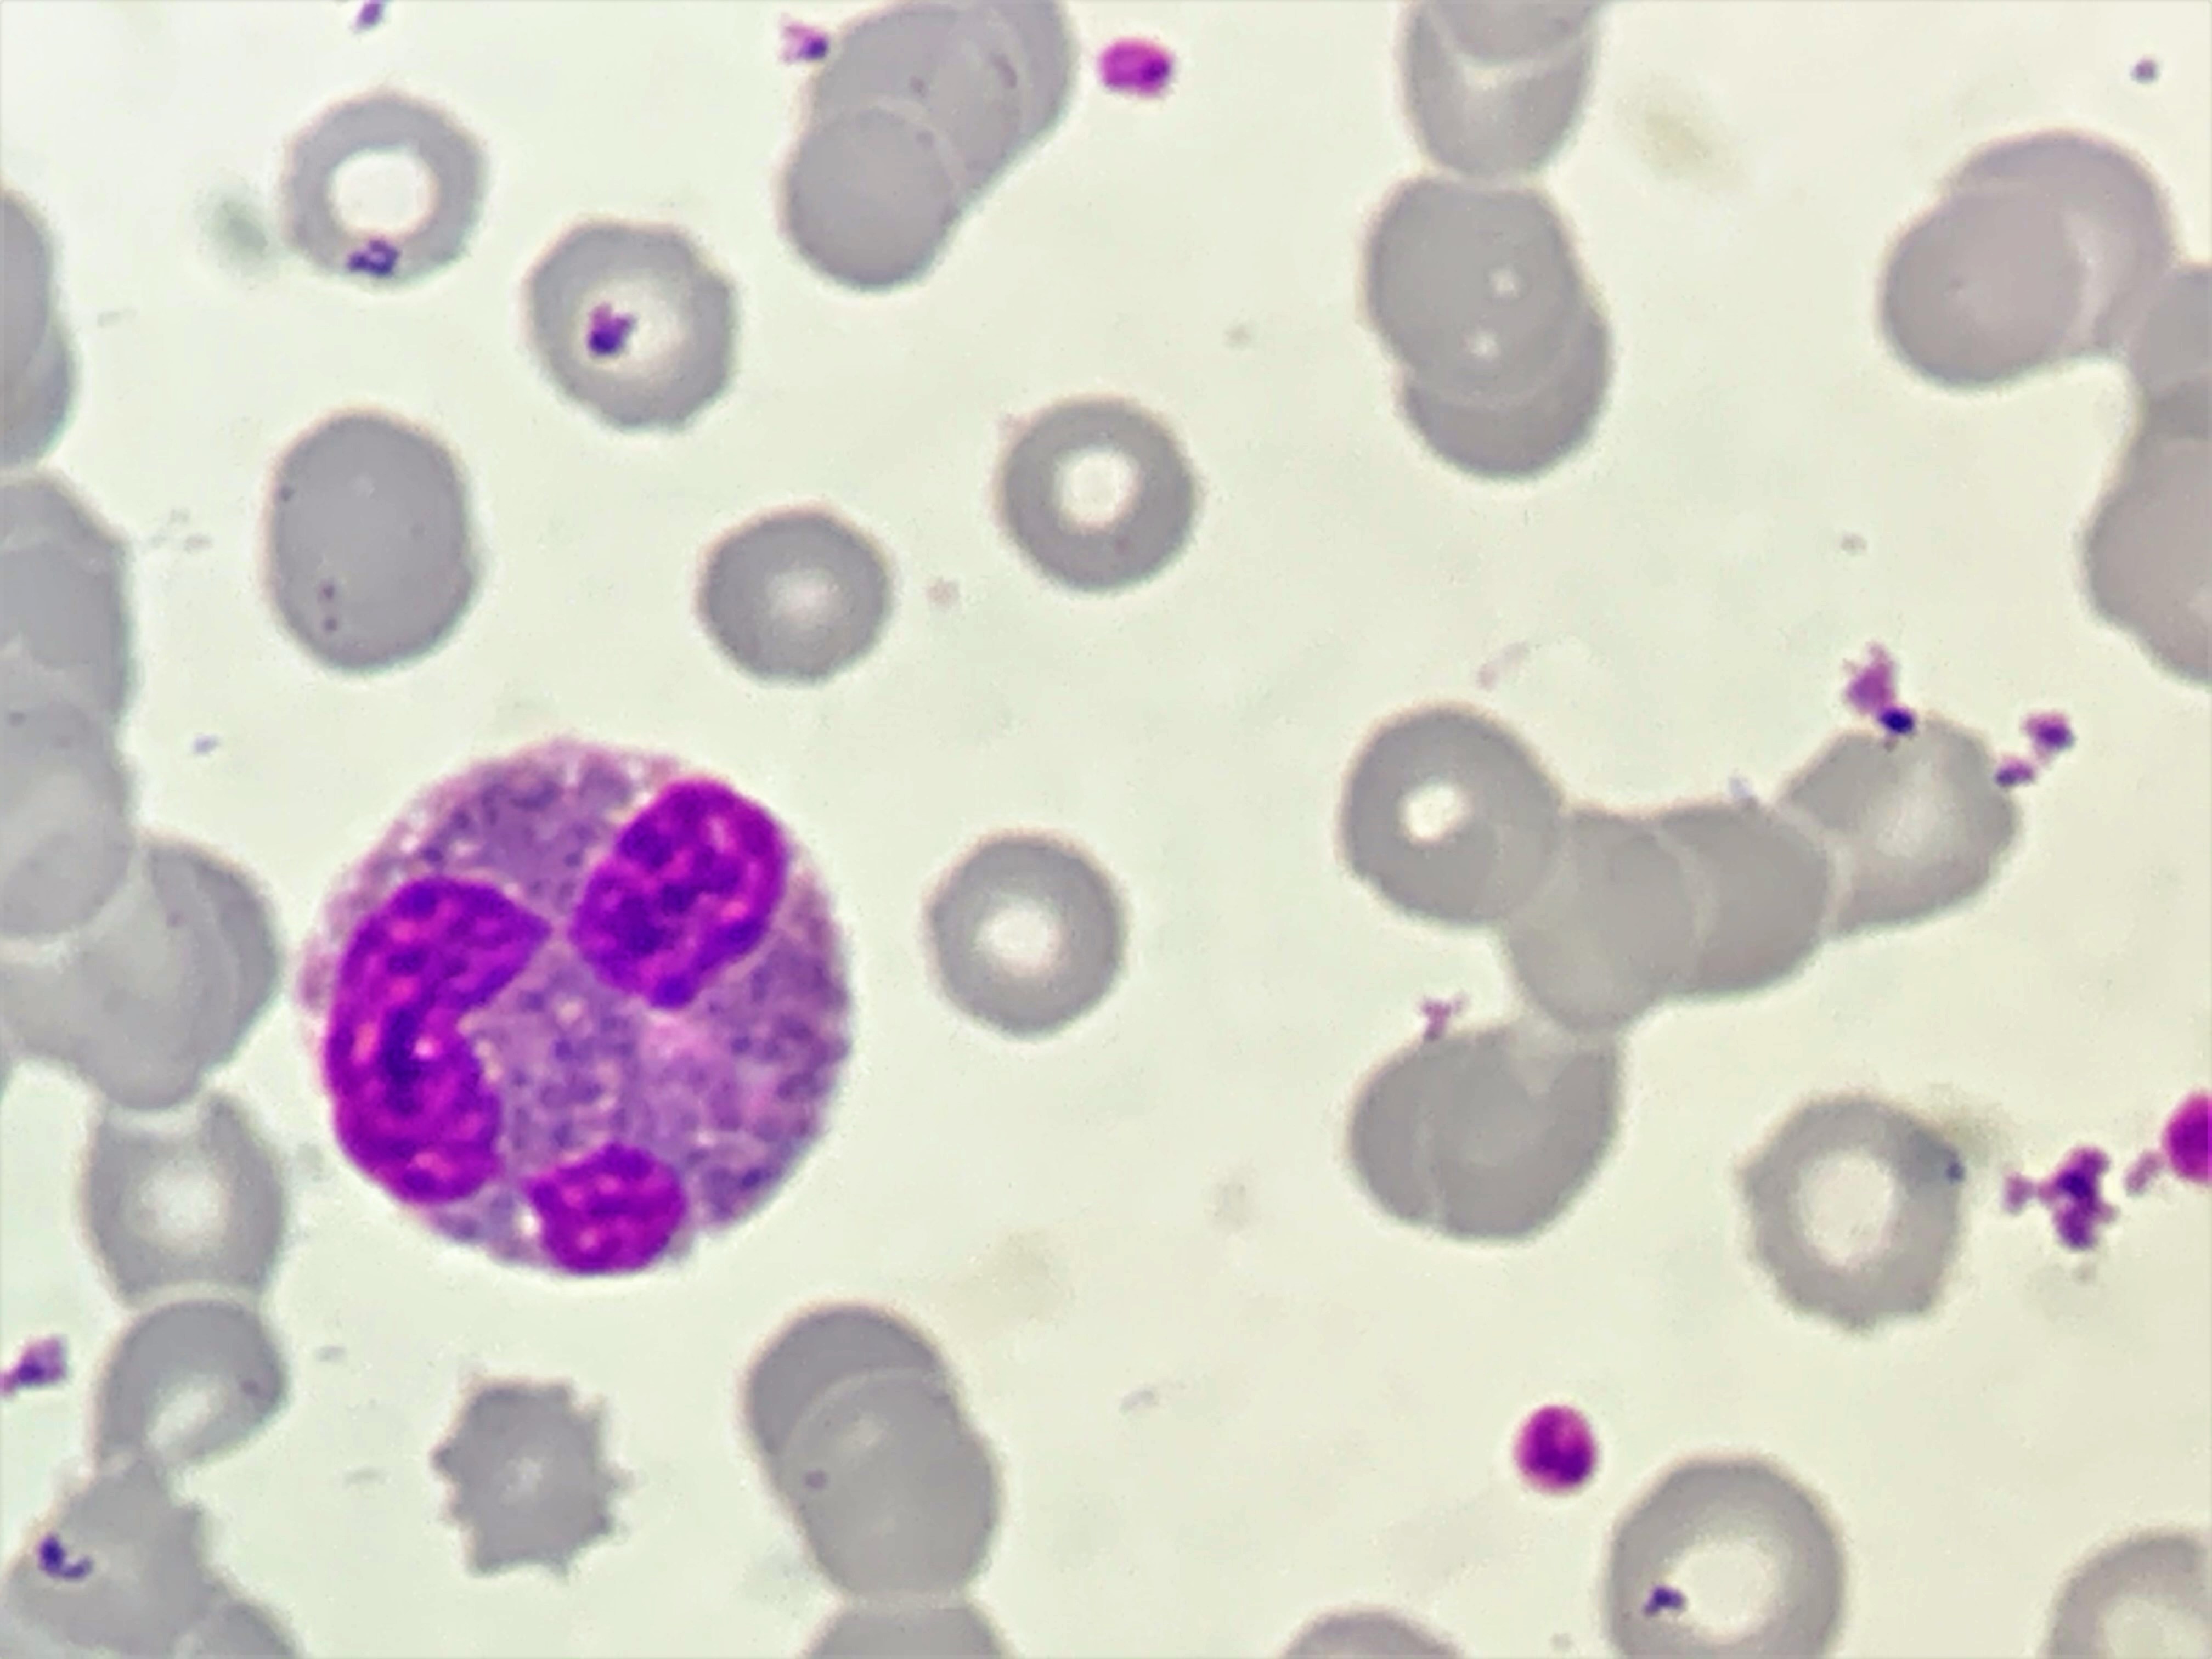
Cell type: EOSINOPHILS